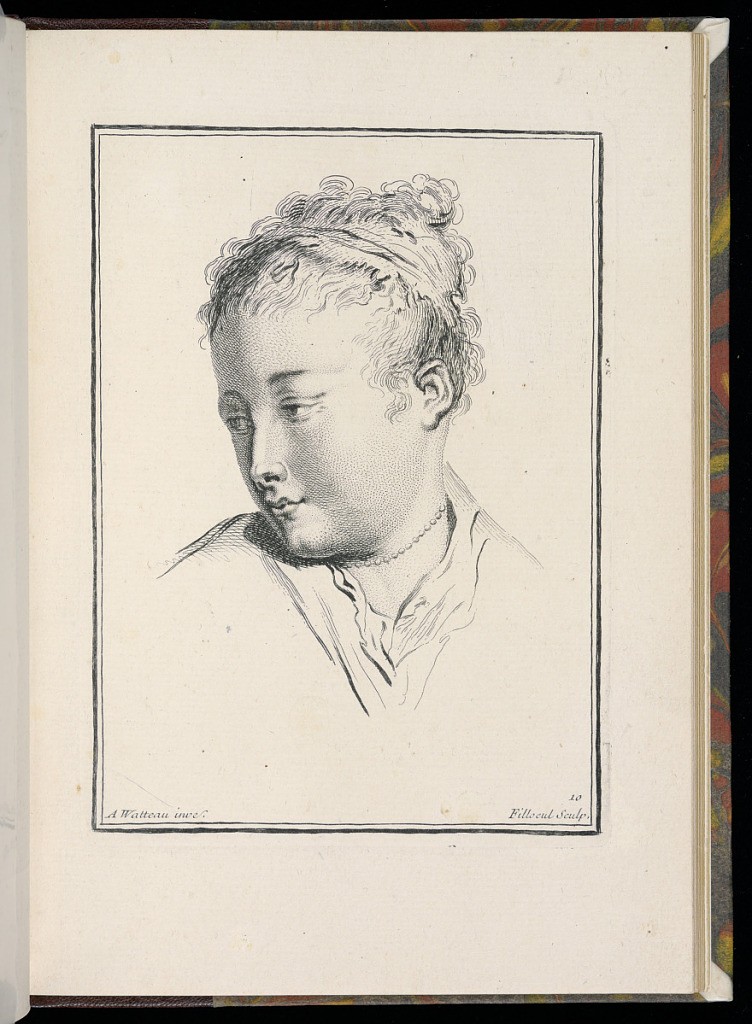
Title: Study of a Woman
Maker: Antoine Watteau, French, 1684–1721
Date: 1734
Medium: Etching on laid paper
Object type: Print
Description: Study of a woman's head. The woman looks to the left, with her head turned to the left. Her curly hair is up and tied back, and she wears a pearl or bead necklace. The plate is numbered and signed.